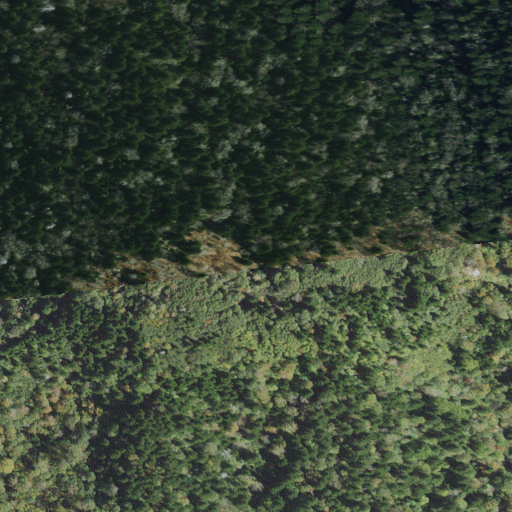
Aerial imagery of mountain in Tennessee named Jenkins Knob containing mixed forest, evergreen forest, deciduous forest, and shrub